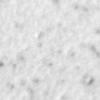
Label: no_change